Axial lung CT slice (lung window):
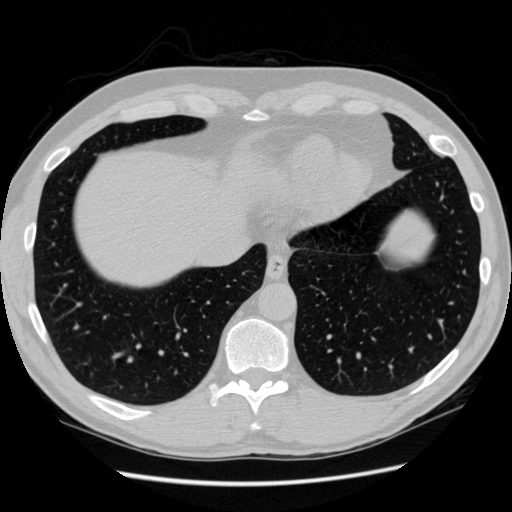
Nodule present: no